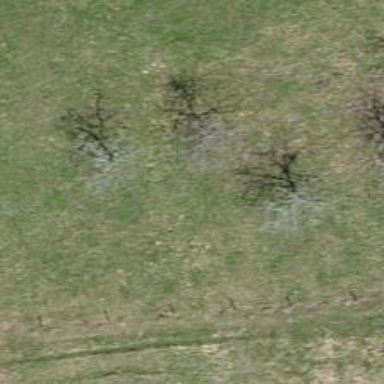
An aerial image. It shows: Single tag "natural: tree."